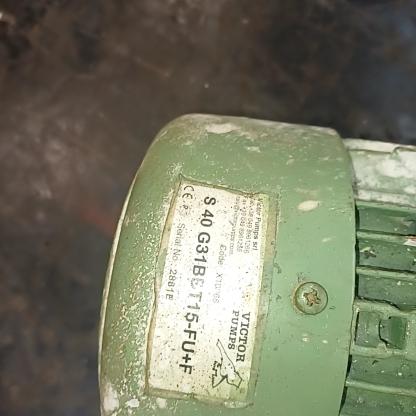
Klasa: inne